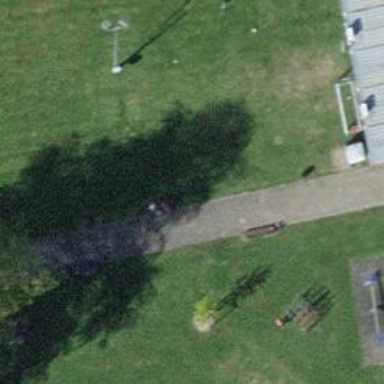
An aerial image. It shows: Bench.